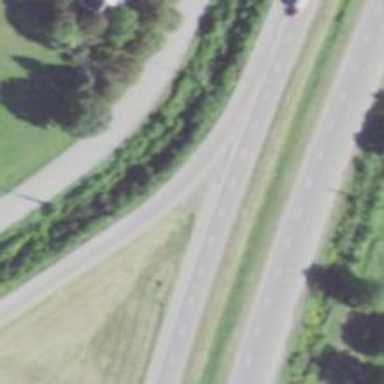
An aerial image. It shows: Asphalt motorway link.